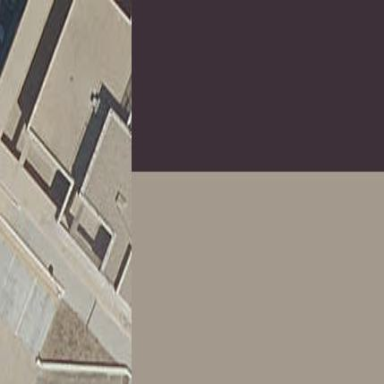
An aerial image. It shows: Office building.